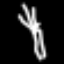
Label: fork